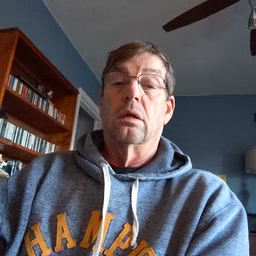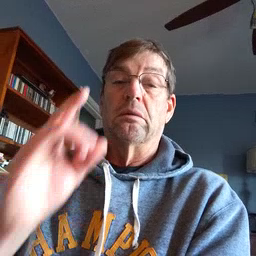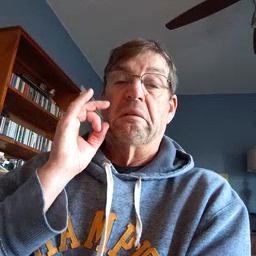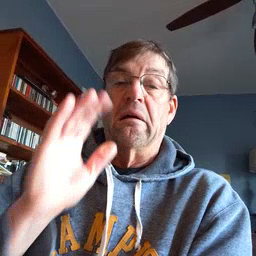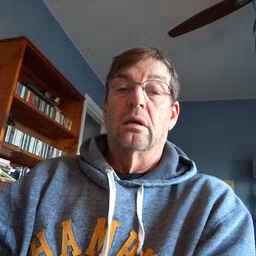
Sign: yucky